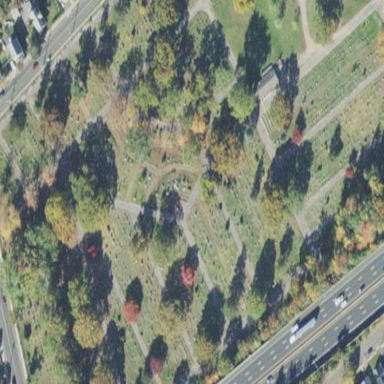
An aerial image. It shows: Private cemetery.